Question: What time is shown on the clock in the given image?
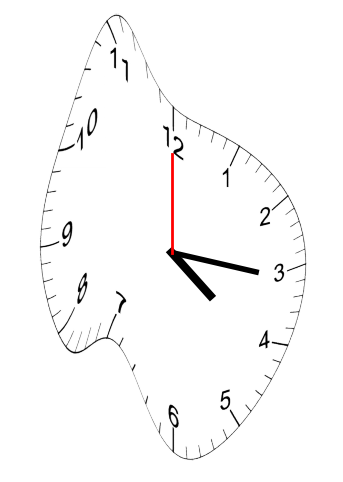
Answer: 04:16:00